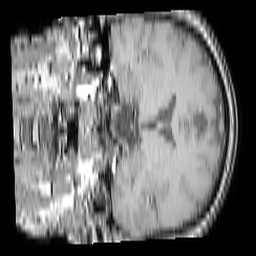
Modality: T1w
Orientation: coronal
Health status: ill
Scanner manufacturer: philips
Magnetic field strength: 3 T
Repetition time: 0.3787 s
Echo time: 0.002908 s